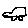
Label: car